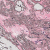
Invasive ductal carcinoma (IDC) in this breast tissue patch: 0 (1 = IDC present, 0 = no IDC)